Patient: sex M, age 61
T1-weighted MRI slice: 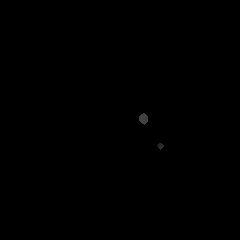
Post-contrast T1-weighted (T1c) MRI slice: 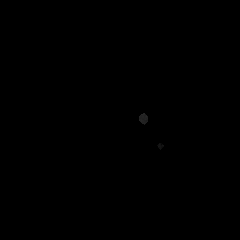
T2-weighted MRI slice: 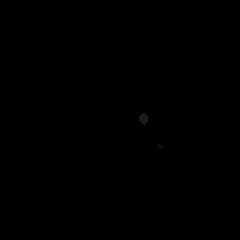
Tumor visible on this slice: no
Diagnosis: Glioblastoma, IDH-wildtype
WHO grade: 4